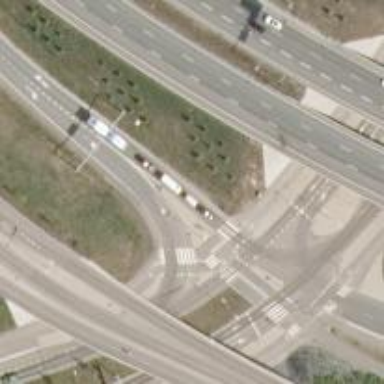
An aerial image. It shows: Crossing on asphalt cycleway.